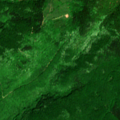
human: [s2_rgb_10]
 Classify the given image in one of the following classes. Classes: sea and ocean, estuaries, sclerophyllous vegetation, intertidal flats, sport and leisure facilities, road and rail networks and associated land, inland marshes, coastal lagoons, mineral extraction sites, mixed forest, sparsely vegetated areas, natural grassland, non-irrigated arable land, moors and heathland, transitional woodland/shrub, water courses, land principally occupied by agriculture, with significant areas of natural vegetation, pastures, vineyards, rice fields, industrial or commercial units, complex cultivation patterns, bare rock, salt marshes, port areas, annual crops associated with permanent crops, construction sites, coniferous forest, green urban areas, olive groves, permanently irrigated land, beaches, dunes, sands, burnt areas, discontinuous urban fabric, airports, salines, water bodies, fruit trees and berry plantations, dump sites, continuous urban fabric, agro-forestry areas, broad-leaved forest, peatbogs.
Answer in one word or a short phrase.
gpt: broad-leaved forest, transitional woodland/shrub